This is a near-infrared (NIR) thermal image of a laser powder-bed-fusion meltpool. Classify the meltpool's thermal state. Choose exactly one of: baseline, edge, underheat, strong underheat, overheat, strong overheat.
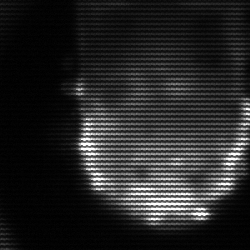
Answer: baseline